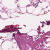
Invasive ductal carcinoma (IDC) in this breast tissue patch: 0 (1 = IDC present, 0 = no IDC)